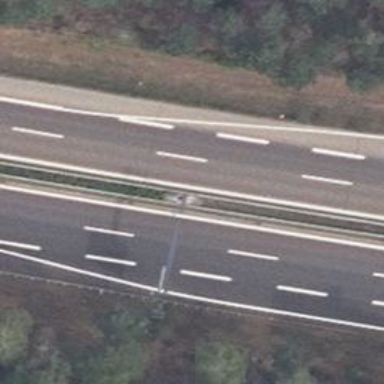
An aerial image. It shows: Motorway with concrete surface.